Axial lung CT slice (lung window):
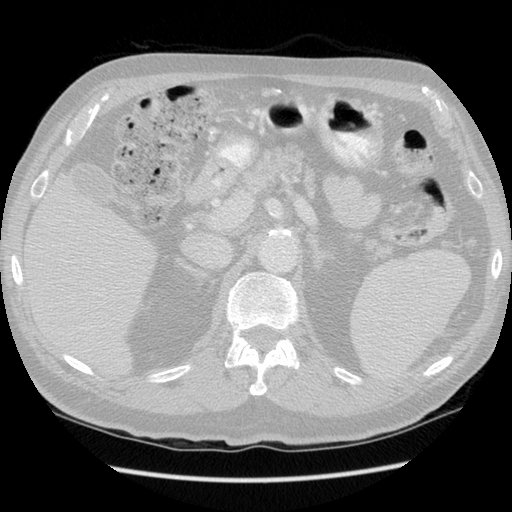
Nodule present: no